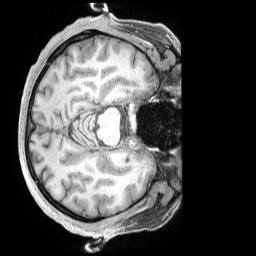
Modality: T1w
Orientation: axial
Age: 35
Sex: male
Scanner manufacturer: siemens
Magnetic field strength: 3 T
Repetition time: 2 s
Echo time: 0.00211 s